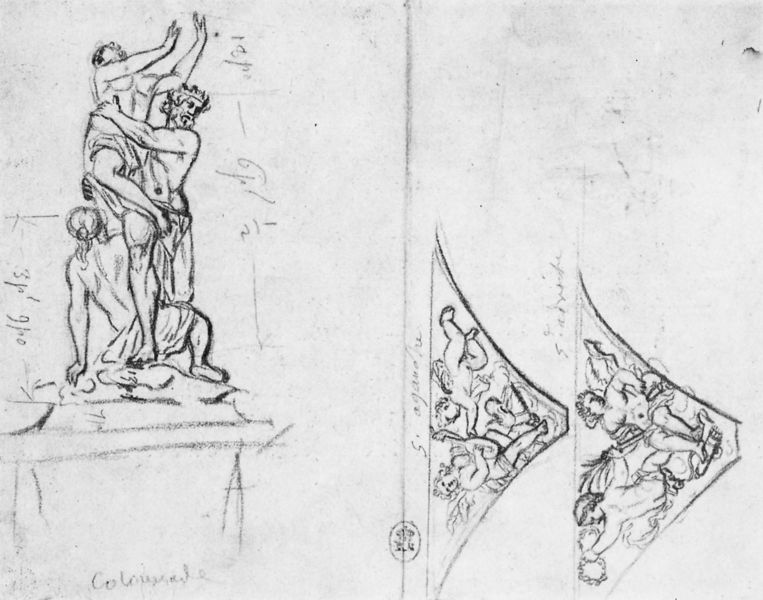
Titel: Raub der Proserpina
Künstler: Francois Girardon
Standort: Versailles, Schlossgarten (EU - F)
Schlagwörter: akt, flügel, gruppe, kampf, mann, nackt, umhang, dreieck, frauen, brust, frau, männer, skizze, zeichnung, masse, bart, sockel, stein, kirche, haare, personen, krone, engel, skulptur, schrift, papier, studie, baby, könig, detail, plastik, podest, buch, kohle, seite, raub, stempel, entwurf, kranz, kohlezeichnung, zwickel, statuen, frauenraub, florenz, putten, putti, hades, pluto, proserpina, ringend, loggia dei lanzi, abmaße, raub der proserpina, colonnade, gianbologna, figura serpentina, zahhlen